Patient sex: M
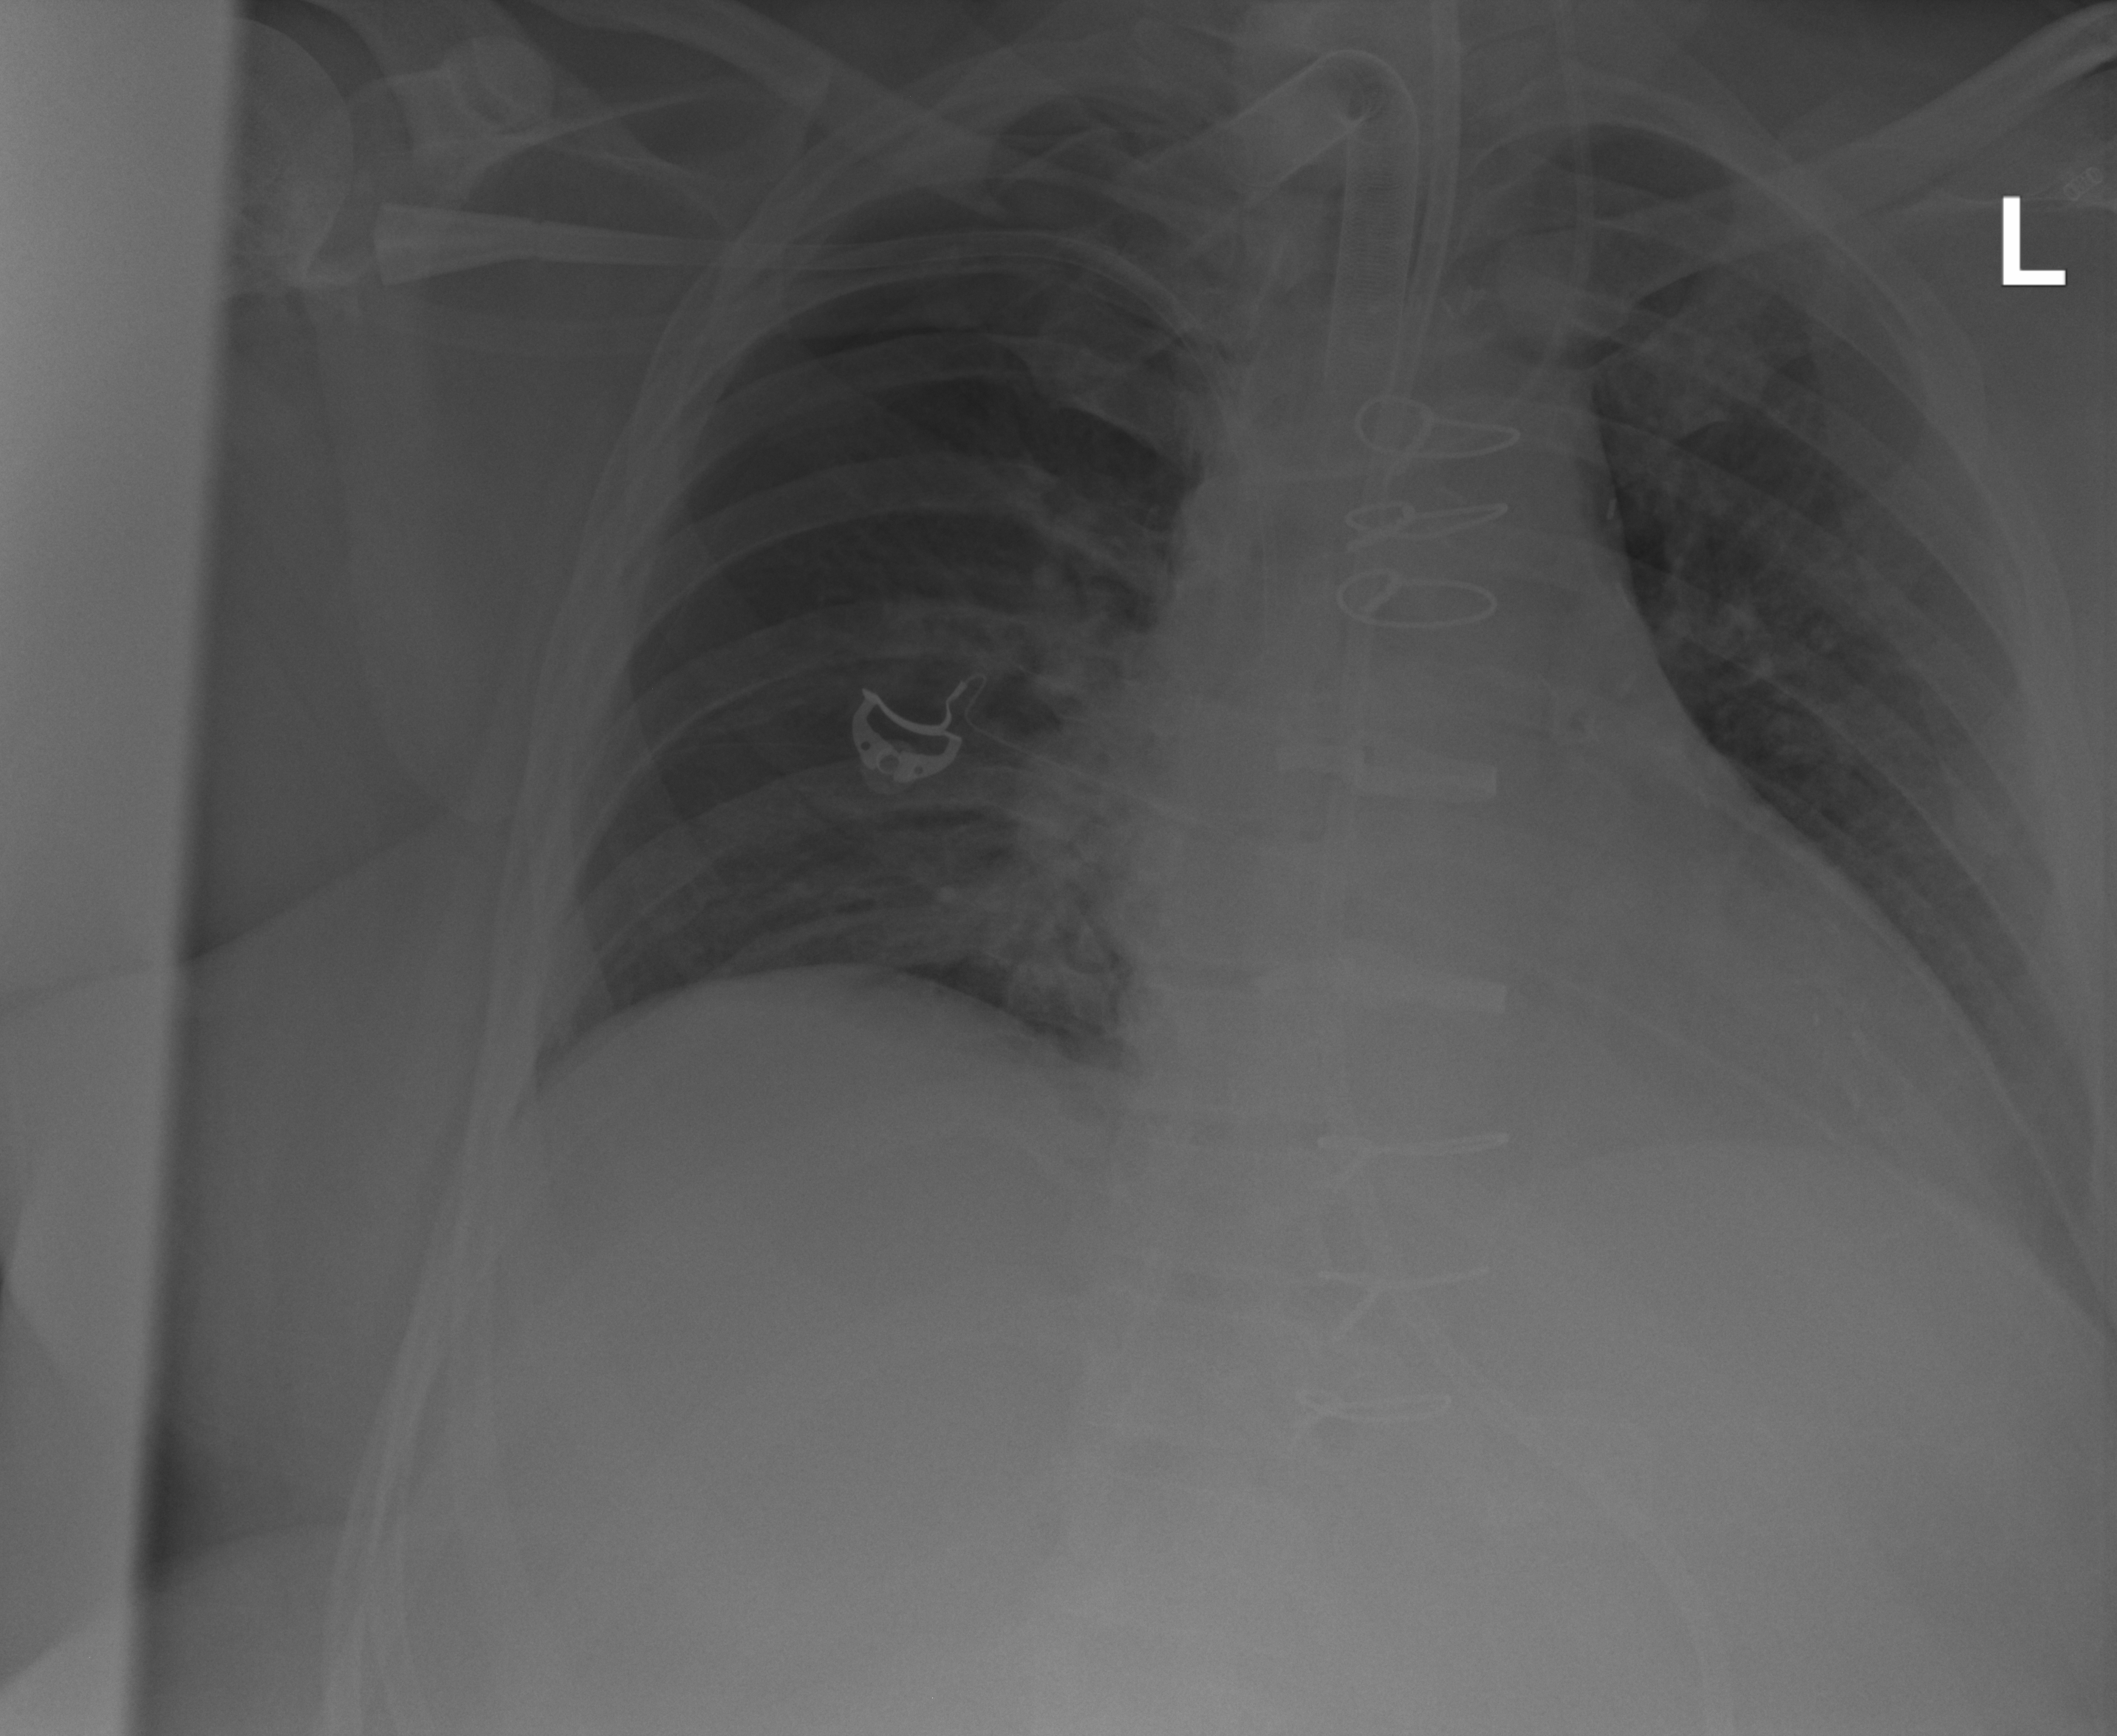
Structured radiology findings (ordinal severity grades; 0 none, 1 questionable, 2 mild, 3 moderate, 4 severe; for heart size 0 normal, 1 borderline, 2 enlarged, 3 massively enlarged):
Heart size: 1
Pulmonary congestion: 0
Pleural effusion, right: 0
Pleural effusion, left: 0
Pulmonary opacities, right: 0
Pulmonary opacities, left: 2
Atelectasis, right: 2
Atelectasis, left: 0